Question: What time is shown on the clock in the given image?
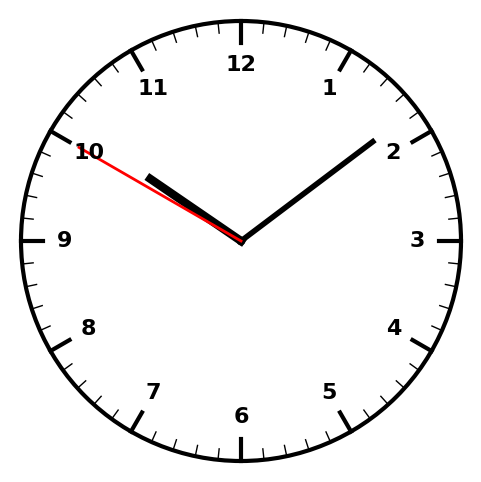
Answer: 10:08:50